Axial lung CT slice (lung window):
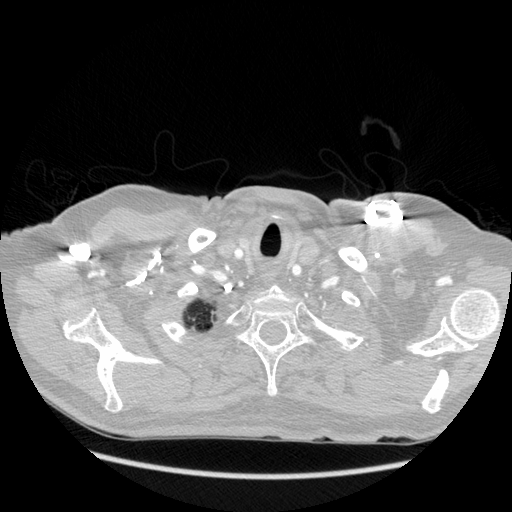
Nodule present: no